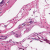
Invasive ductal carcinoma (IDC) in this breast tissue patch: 0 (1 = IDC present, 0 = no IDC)